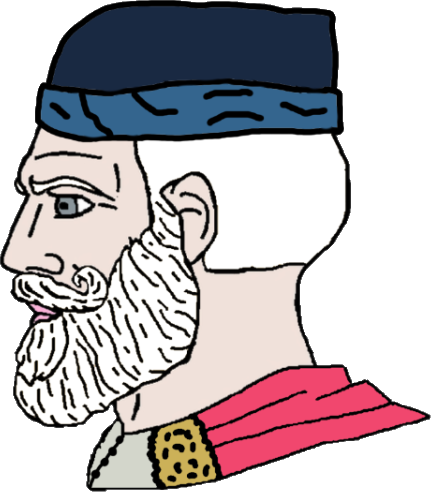
Label: 5_unsorted